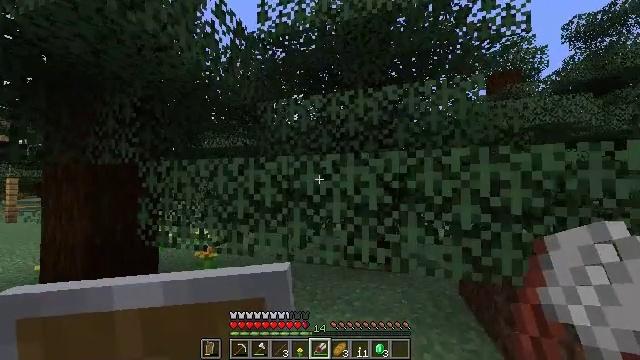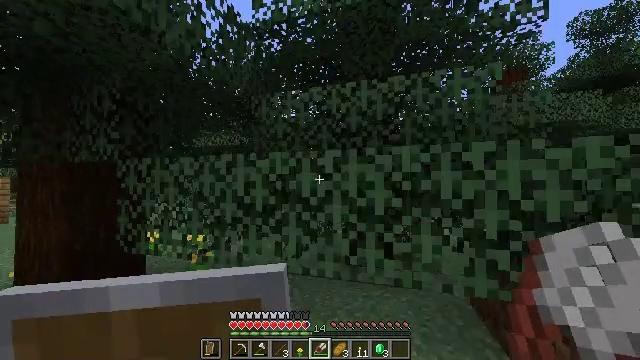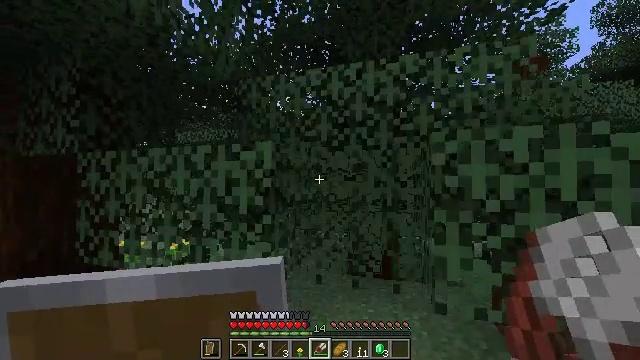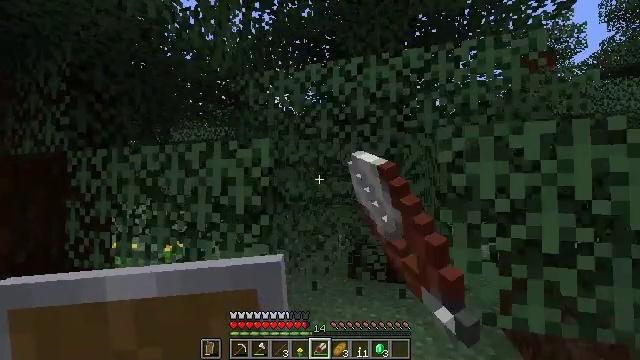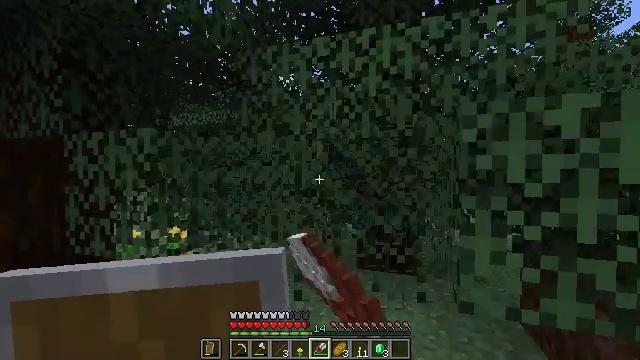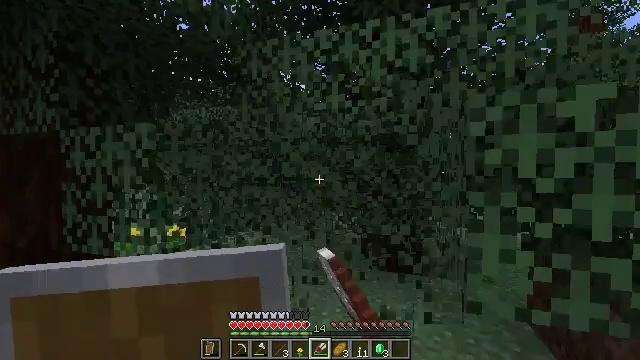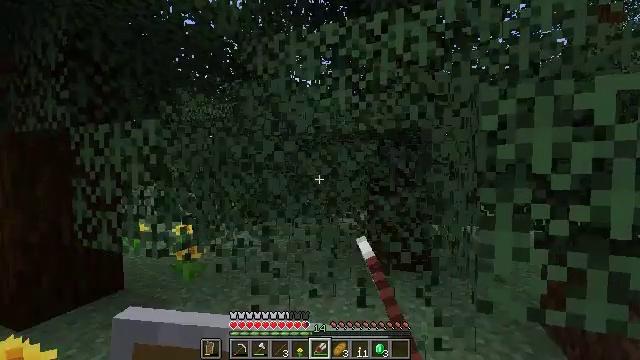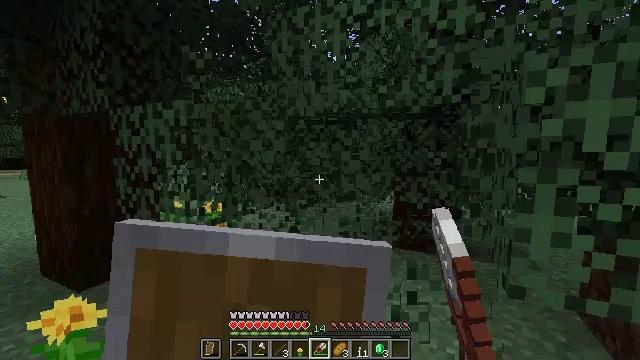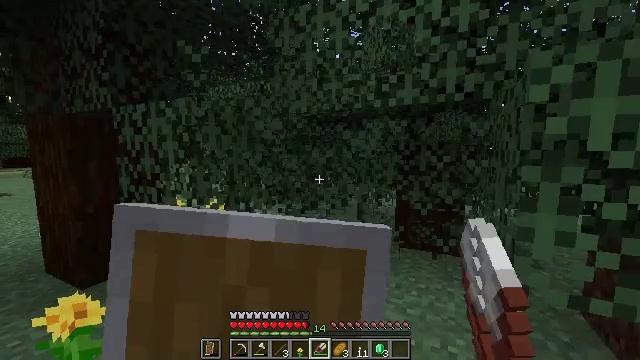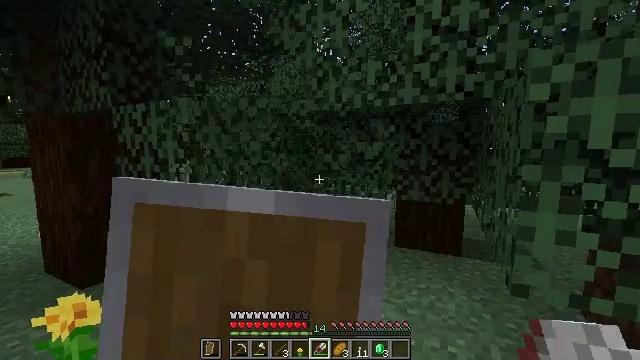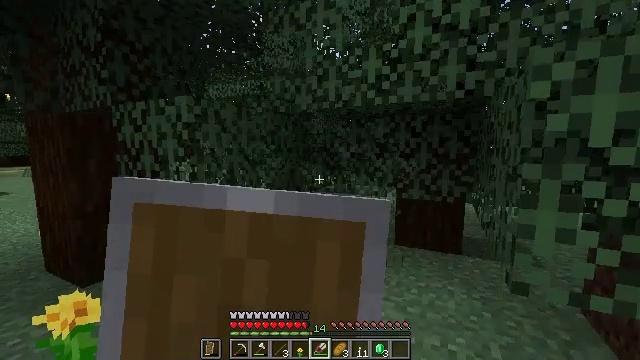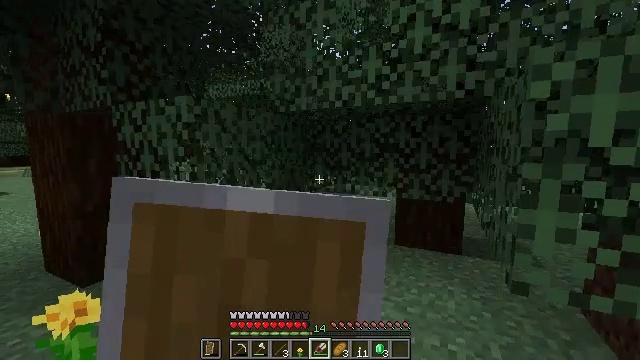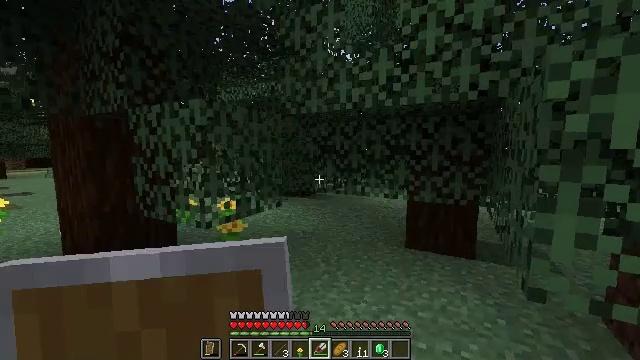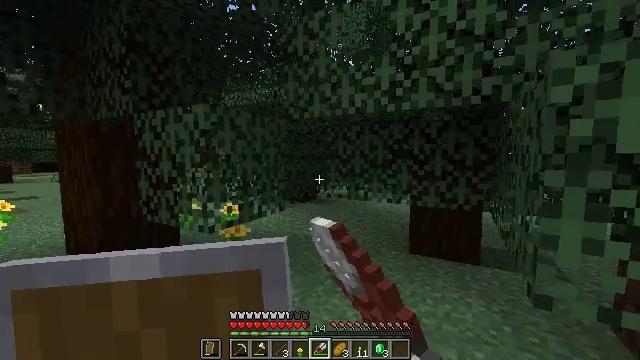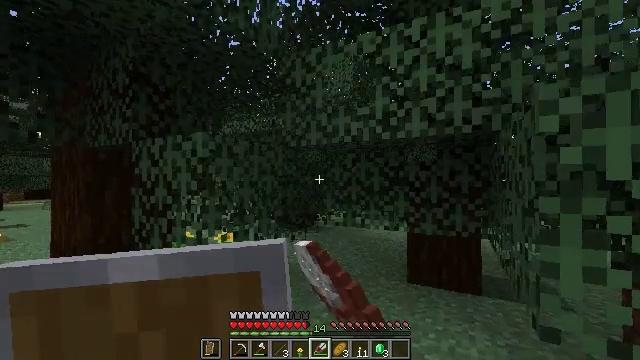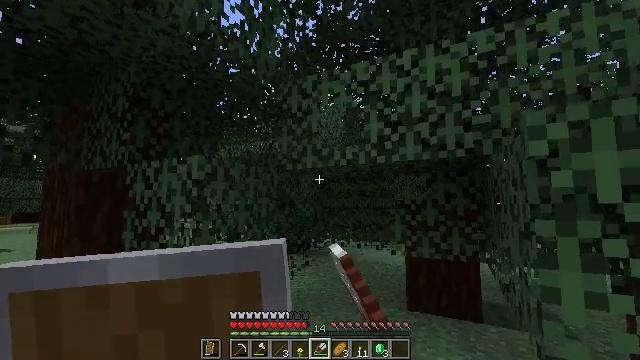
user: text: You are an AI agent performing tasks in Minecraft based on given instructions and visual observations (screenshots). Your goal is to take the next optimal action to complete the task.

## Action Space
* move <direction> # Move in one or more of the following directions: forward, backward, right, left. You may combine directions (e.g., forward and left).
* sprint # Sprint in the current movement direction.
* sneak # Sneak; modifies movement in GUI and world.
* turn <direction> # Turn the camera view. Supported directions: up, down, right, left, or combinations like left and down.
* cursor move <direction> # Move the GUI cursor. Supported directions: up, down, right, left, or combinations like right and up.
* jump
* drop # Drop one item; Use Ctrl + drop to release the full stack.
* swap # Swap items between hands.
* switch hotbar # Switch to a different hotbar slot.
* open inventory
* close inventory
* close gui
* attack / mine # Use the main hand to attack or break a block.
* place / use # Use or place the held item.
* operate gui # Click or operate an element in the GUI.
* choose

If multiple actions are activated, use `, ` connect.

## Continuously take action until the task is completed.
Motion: motion action
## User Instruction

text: Mine spruce leaves from the tree.
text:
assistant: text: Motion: no_op
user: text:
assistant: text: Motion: attack / mine
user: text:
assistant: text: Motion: attack / mine
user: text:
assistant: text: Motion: turn left and down, attack / mine
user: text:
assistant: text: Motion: attack / mine
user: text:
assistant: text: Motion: turn left, attack / mine and use / place
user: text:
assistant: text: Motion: turn left and down, attack / mine and use / place
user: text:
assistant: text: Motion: attack / mine and use / place
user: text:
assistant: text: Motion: attack / mine and use / place
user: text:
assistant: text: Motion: attack / mine and use / place
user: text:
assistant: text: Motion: attack / mine and use / place
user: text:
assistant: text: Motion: turn left, attack / mine
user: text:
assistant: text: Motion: turn up, attack / mine
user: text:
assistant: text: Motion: turn up, attack / mine
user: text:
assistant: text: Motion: turn up, attack / mine
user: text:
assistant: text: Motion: move forward, turn up, attack / mine
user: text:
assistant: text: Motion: move forward, attack / mine
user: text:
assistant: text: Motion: move forward, attack / mine
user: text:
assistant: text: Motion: move forward, turn right, attack / mine
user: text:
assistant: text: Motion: move forward, turn right and up, attack / mine
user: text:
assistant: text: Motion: move forward
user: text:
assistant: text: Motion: no_op
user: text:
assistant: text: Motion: turn right and down
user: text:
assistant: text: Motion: move forward, turn right
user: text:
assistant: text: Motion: move forward, turn right
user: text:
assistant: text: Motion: move forward, attack / mine
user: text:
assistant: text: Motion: move forward, attack / mine
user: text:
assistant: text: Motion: no_op
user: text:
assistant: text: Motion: no_op
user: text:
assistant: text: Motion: turn down, attack / mine